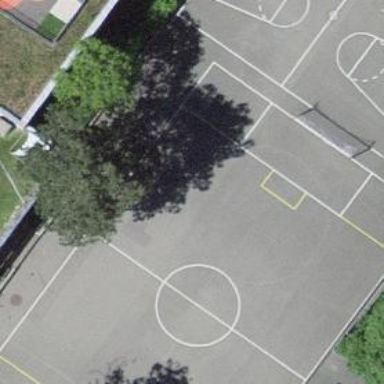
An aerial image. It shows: Multi-sport pitch with asphalt surface.